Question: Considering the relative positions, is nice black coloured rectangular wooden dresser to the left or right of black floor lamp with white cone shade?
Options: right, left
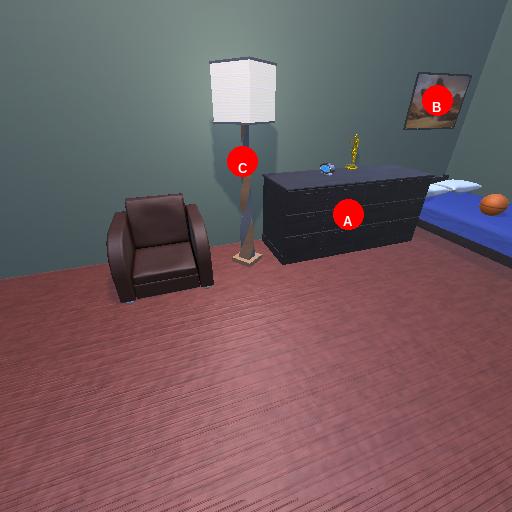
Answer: right